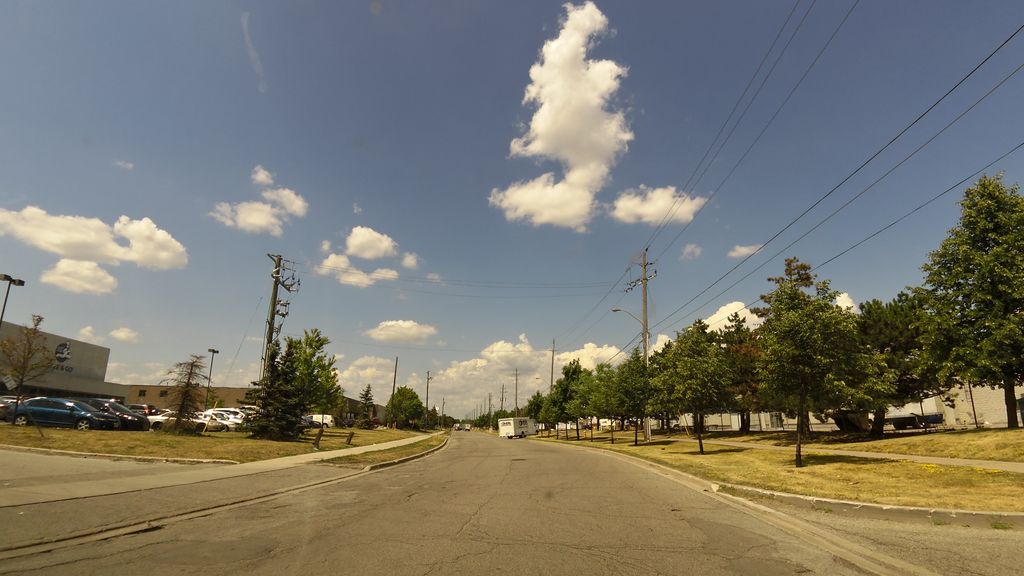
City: toronto